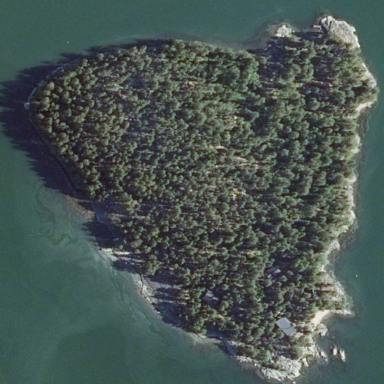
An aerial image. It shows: Islet along the natural coastline.